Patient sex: F
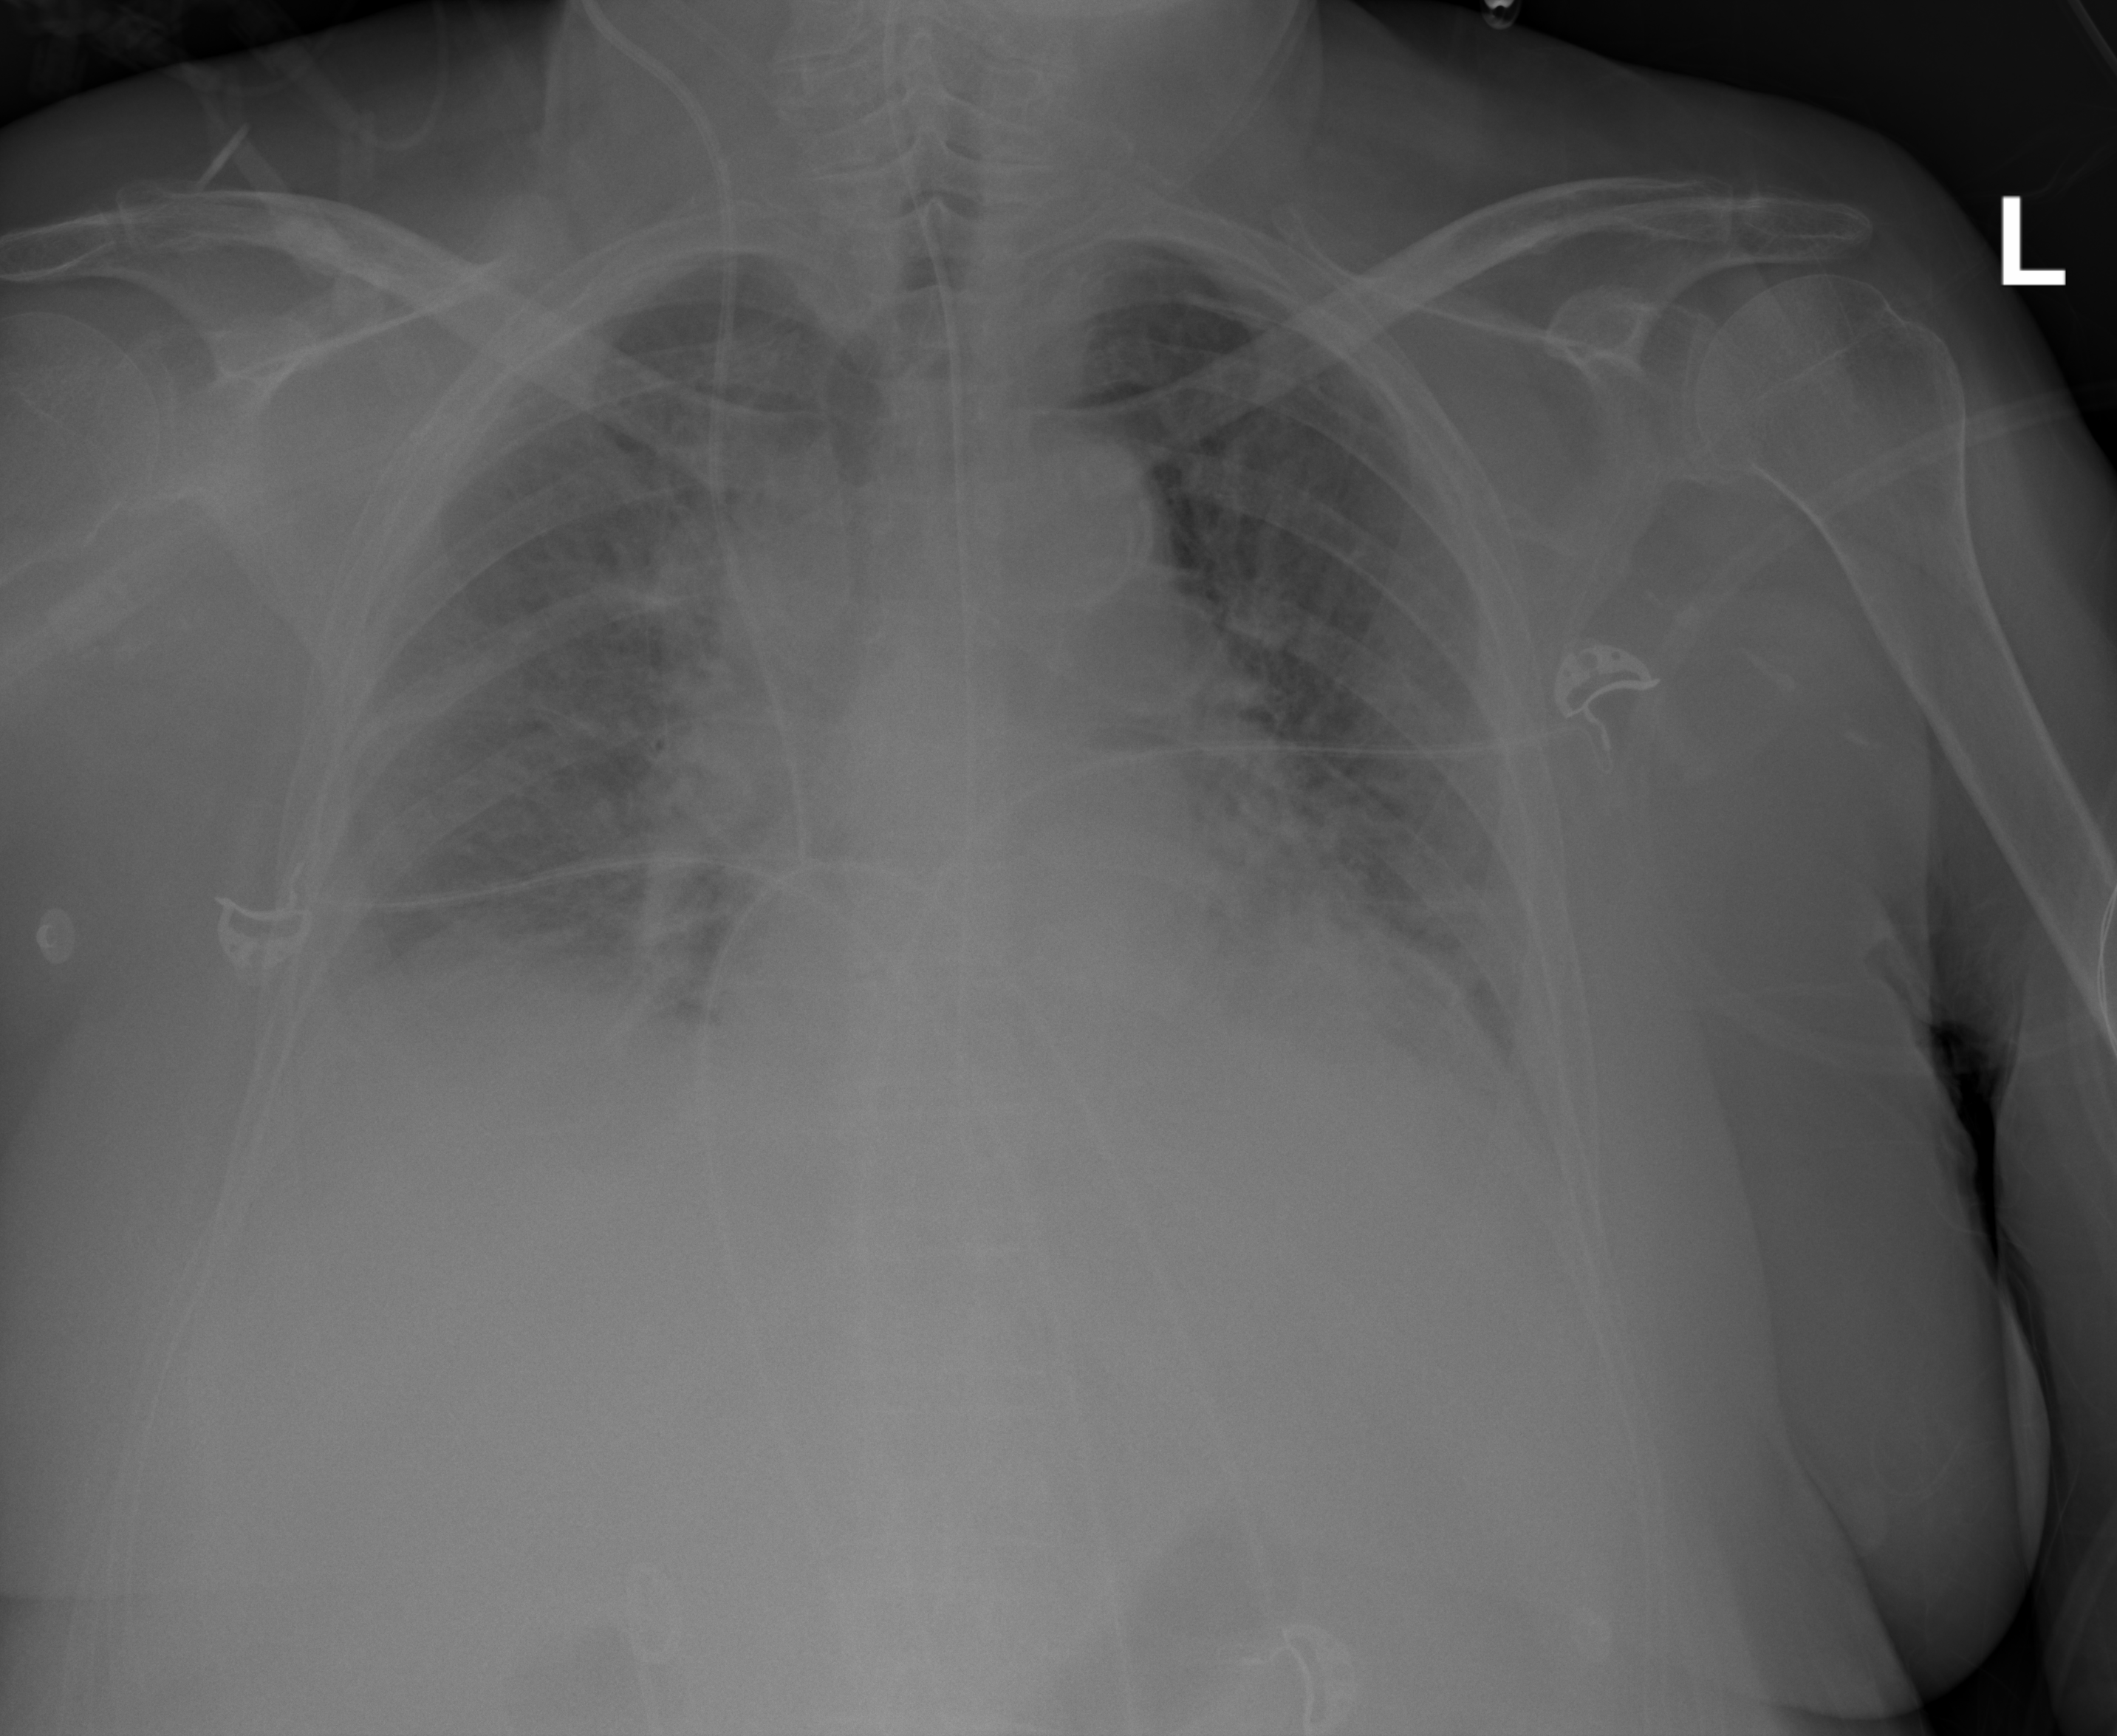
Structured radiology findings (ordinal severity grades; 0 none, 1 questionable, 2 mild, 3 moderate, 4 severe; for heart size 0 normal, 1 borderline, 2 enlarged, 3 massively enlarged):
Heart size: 2
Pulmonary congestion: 3
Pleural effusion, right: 2
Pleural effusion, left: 2
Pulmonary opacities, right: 2
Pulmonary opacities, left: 2
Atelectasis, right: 3
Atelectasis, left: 3